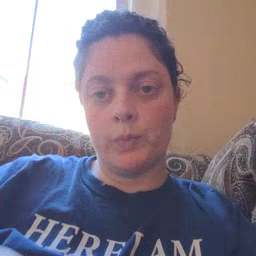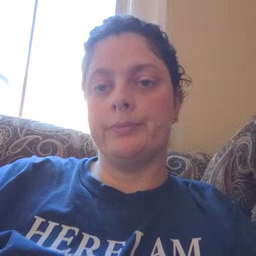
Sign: hello